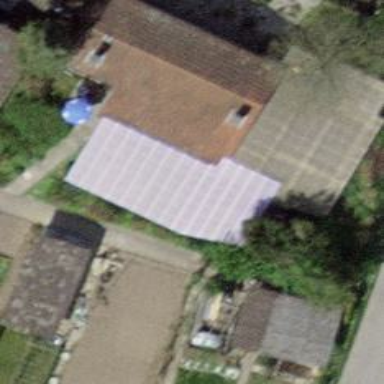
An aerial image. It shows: View of roof of building.